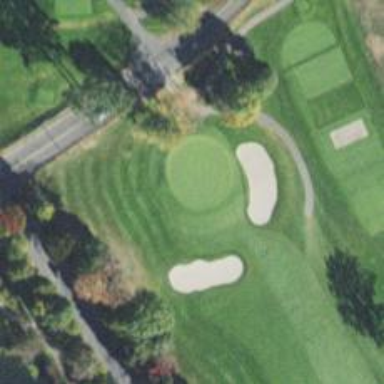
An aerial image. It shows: View of golf hole.